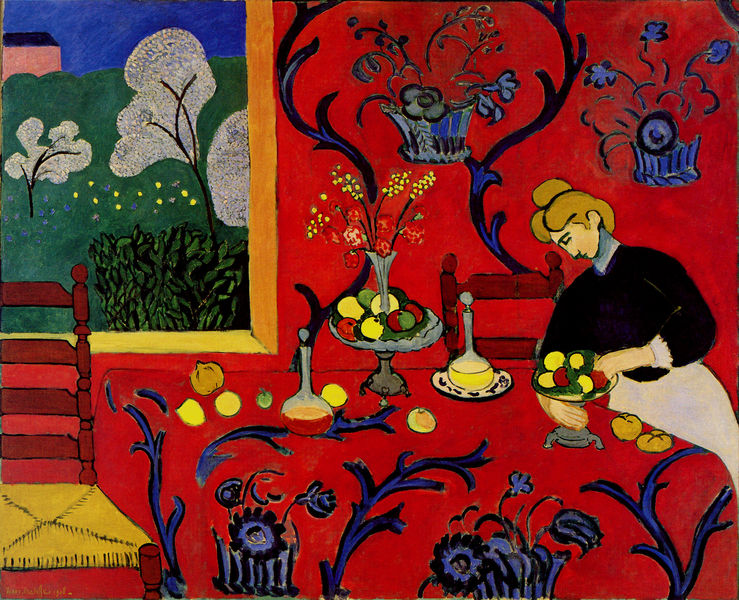
Titel: Harmonie rouge / La desserte [Panneau décoratif pour salle à manger; La chambre rouge]
Künstler: Henri Matisse
Standort: Sankt Petersburg
Institution: Musée de l'Ermitage
Schlagwörter: baum, blau, blätter, gemälde, hand, himmel, weiß, baumstämme, bäume, cezanne, gelb, grün, landschaft, ocker, sitzen, äste, blume, blumen, braun, bunt, fenster, frau, frisur, glas, haar, holz, kleid, mund, nase, ohr, orange, profil, raum, schwarz, stuhl, stühle, tisch, zimmer, ausblick, blick, blüte, blüten, dach, dame, gras, haus, obst, rot, wiese, expressionismus, malerei, muster, ornament, rock, blond, flasche, flaschen, getränke, wand, arme, halten, kragen, mensch, rahmen, schale, tablett, teller, bild, hände, innenraum, tischdecke, tischtuch, öl, baumstamm, strauch, zweige, busch, flach, gebüsch, haare, interieur, decke, blatt, kinn, rosa, schräg, frucht, früchte, garten, ranken, schalen, vase, apfel, aussicht, schürze, äpfel, dutt, blumenvase, lehne, sitz, perspektive, körbe, modern, hecke, lila, monochrom, van gogh, wein, tapete, dienstmädchen, korb, strauss, baumkrone, baumkronen, blumenwiese, frühling, umriss, blühen, blühend, gefäß, geflecht, greifen, manschette, gedreht, karaffe, tapet, obstschale, starre, tischedecke, zitrone, korbstuhl, wiesenblumen, sitzfläche, bemalung, ornamentik, zitronen, matisse, blumenkorb, gedrechselt, buscg, grell, glasgefässe, brötchen, fenser, zweidimensional, karaffen, schalde, mustertapete, stuh, semmel, semmeln, stöpsel, florales muster, profi, rohrstuhl, tischdekce, rohrstuhlgeflecht, arrangieren, blumenw, citronen, dekorieren, dekorierung, farbkräftig, frühte, independants, matiss, tischdeckee, vorder-hintergrund, zirtone, frau am tisch, blaue ranken